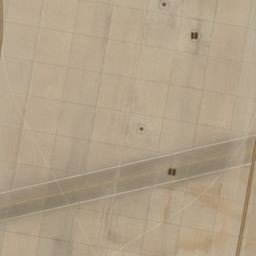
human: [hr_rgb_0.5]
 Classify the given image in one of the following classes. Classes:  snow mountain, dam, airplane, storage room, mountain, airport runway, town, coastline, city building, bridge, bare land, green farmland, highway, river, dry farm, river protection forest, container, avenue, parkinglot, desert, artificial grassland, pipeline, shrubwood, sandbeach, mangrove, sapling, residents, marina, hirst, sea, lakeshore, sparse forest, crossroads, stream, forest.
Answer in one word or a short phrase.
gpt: airport runway